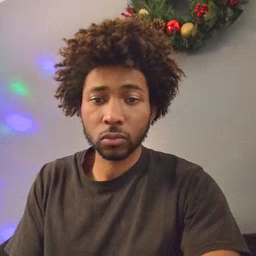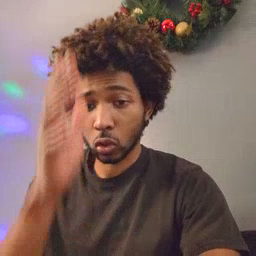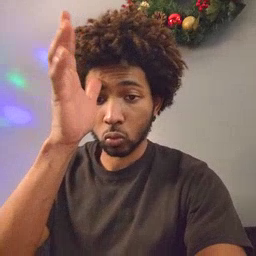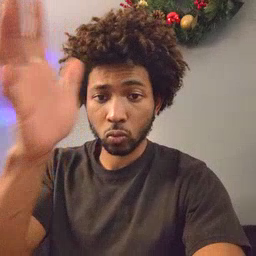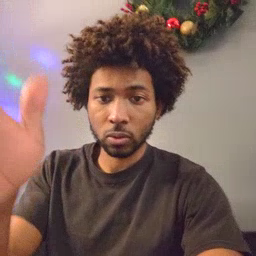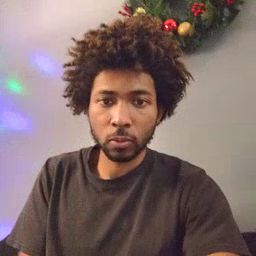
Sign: grandpa